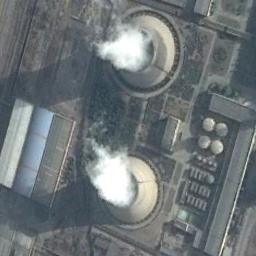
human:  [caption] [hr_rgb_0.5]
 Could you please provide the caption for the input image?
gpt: The thermal power station is on the grass next to some buildings with white mist above .

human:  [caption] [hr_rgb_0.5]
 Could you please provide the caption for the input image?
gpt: Behind a row of houses, there are three thermal power stations that are blowing smoke .

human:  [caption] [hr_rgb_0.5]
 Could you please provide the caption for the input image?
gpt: There are many buildings next to the thermal power station .

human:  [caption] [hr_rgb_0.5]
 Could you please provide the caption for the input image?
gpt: There are some buildings and two chimneys on the thermal power station .

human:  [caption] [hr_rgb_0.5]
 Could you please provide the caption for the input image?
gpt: In the thermal power station there are neatly planned factories and good greening, and two cooling towers are steaming .